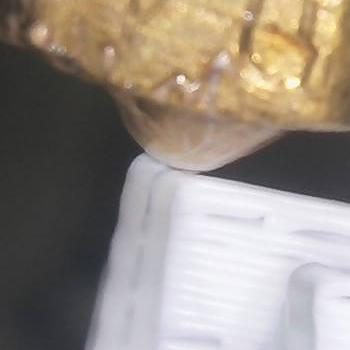
Flow rate: 79%